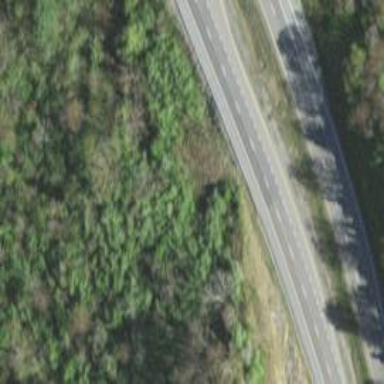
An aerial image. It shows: Trunk highway.